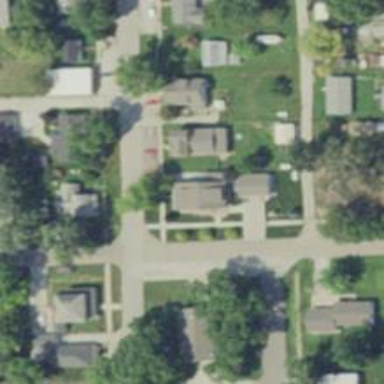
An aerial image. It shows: Residential road.